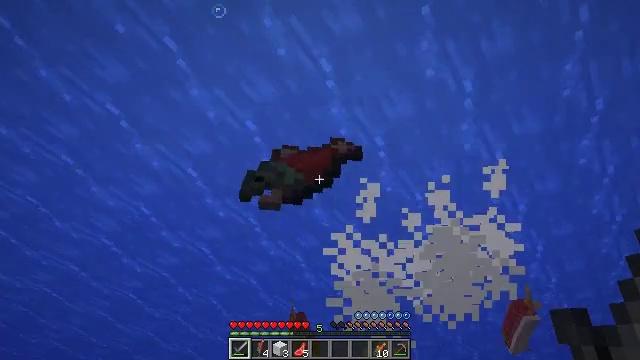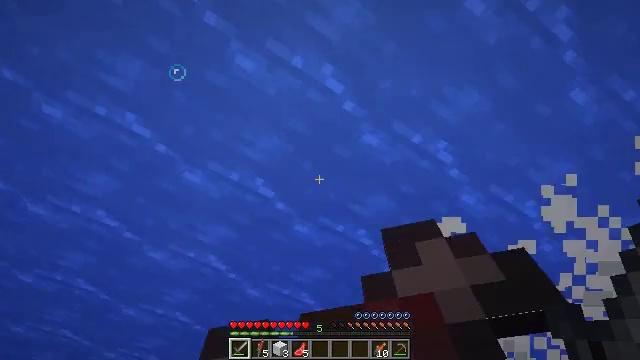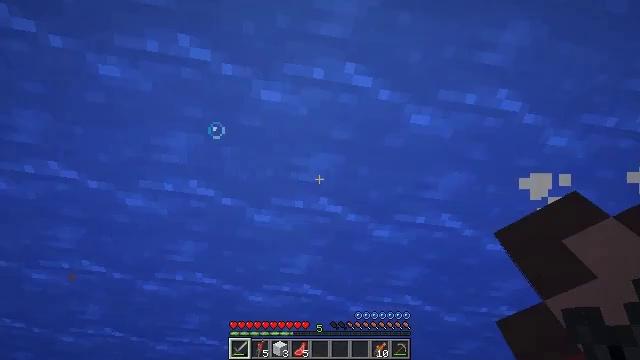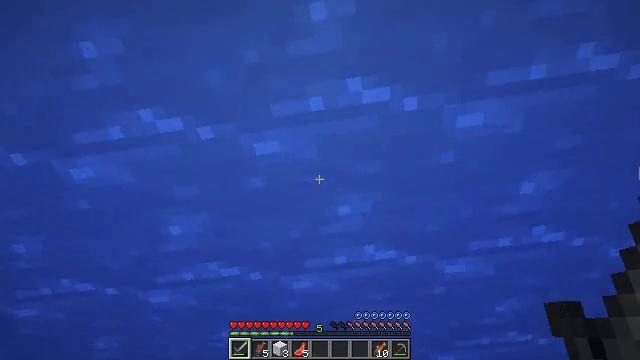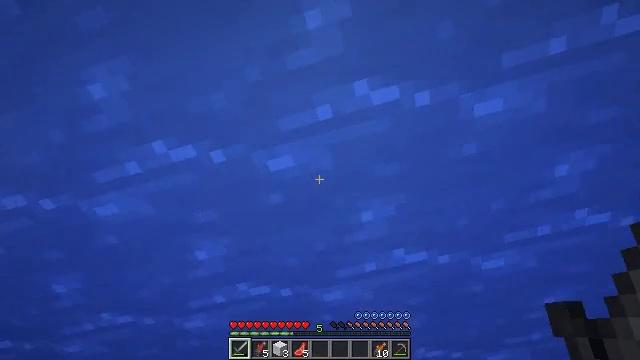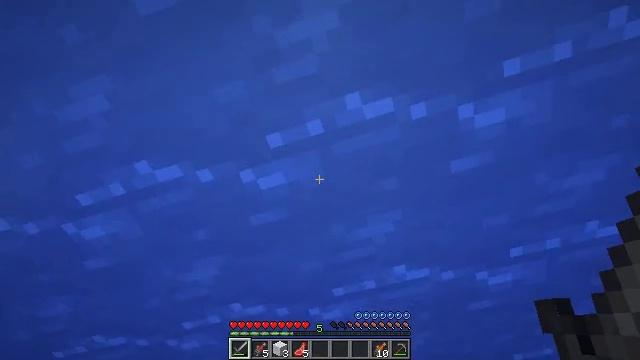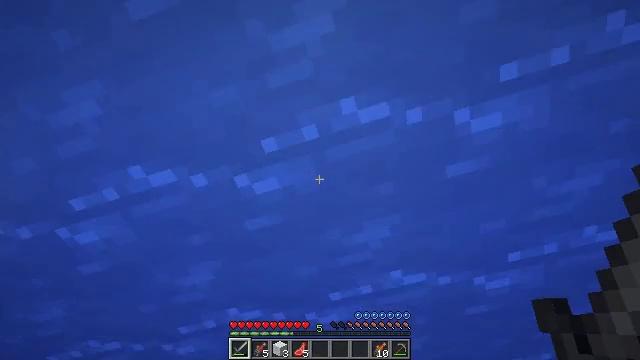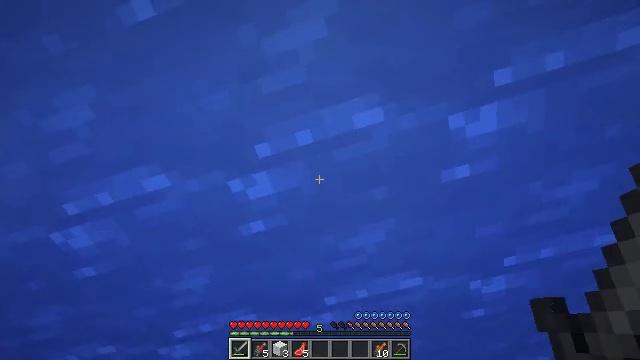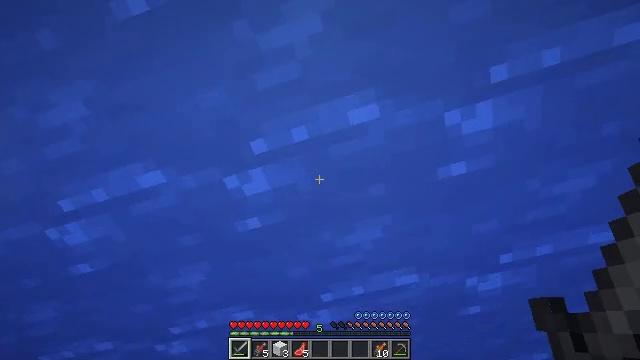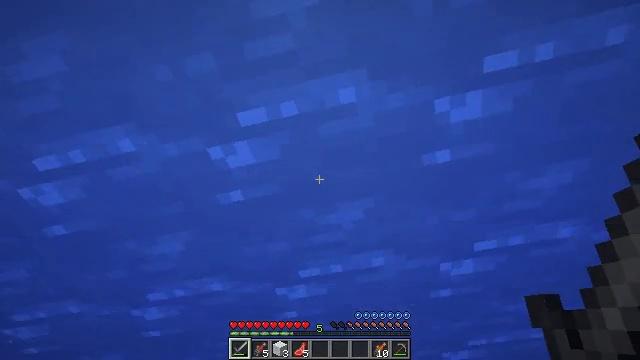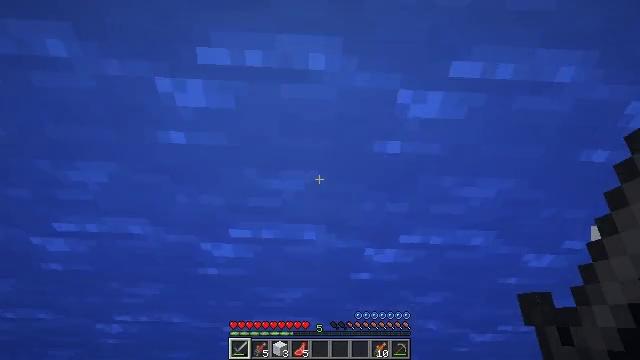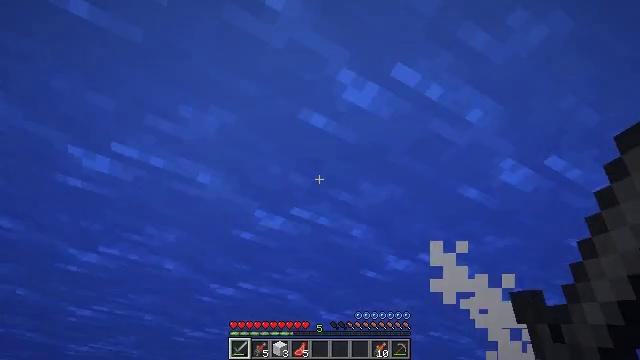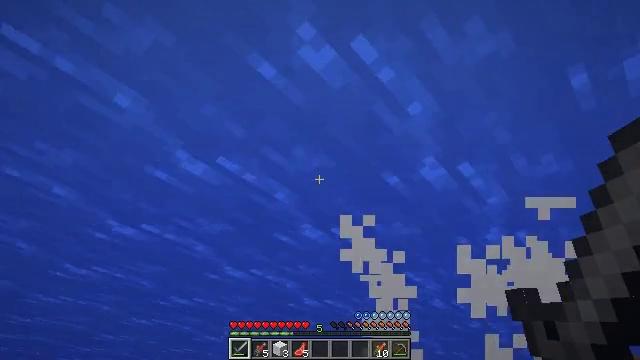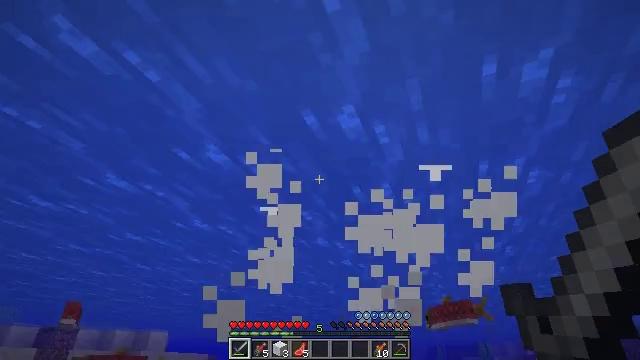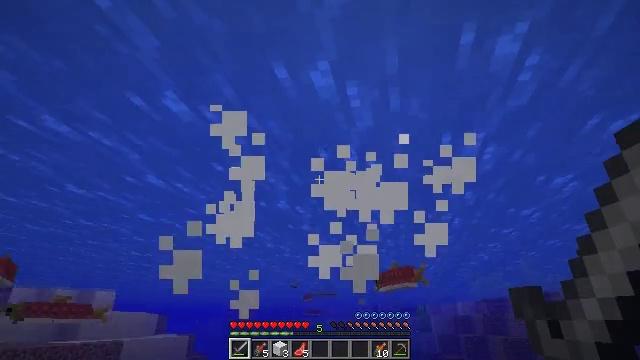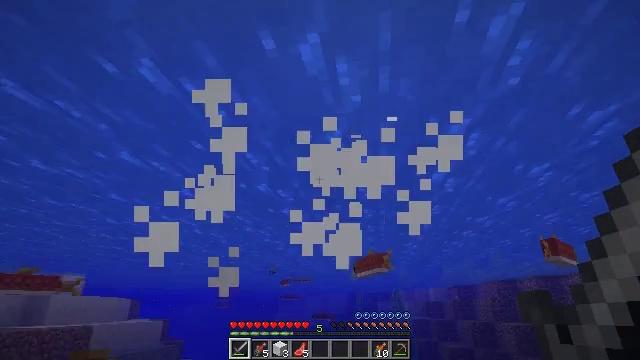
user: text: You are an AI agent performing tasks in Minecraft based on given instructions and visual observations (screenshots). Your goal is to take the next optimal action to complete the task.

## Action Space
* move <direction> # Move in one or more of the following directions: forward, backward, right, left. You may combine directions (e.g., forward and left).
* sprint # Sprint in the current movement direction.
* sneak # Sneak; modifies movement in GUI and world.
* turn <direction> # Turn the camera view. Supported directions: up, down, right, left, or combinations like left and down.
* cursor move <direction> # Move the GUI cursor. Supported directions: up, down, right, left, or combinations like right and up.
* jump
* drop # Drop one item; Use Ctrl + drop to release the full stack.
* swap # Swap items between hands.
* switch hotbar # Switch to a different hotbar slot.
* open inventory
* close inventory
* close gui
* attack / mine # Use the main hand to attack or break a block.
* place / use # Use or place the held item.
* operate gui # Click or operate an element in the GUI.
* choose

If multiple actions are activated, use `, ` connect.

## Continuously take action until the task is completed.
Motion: motion action
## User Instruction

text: Kill the salmon.
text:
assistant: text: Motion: turn left and up
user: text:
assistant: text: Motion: turn left
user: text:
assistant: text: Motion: turn left
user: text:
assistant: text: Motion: turn left
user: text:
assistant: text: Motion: turn left
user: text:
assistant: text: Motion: no_op
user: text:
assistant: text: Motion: no_op
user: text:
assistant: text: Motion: move forward
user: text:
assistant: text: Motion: move forward, turn right and down
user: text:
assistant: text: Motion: move forward, turn right and down
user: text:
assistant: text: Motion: move forward, turn right and down
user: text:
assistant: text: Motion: move forward, turn right and down
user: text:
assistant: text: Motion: move forward, turn right and down
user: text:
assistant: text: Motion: move forward, turn right and down
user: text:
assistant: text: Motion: move forward, turn right and down
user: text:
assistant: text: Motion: move forward, turn right
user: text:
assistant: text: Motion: move forward, turn right
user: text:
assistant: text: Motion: move forward, turn right
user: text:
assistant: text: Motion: move forward, sprint
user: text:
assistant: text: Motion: move forward, sprint
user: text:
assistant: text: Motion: move forward, sprint
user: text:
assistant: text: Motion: move forward, sprint
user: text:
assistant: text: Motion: move forward, sprint
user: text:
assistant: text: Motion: move forward, sprint
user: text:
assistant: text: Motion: move forward
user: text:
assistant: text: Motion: move forward
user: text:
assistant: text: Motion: move forward
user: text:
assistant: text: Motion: move forward
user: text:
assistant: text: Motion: move forward, turn left and up
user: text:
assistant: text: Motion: move forward, turn left and up